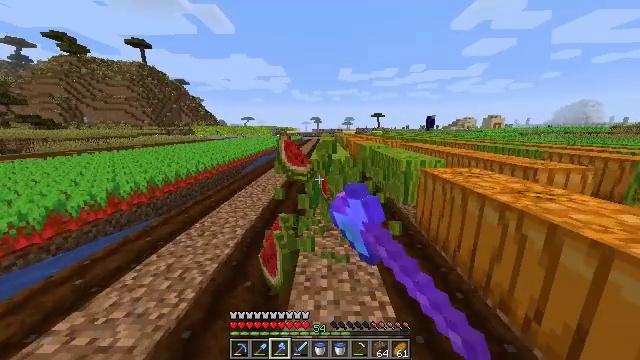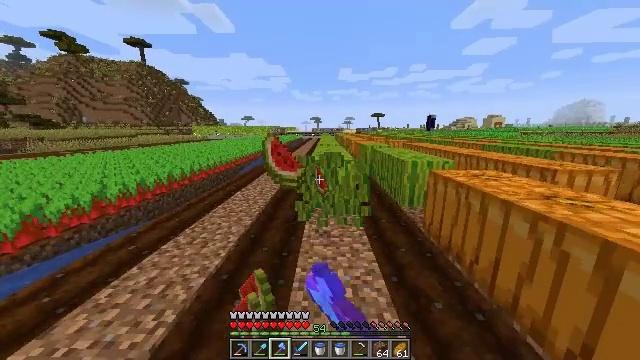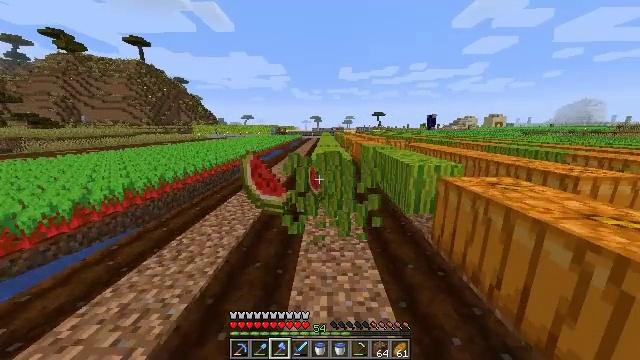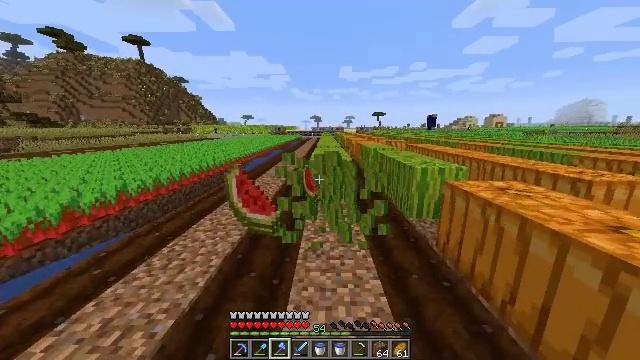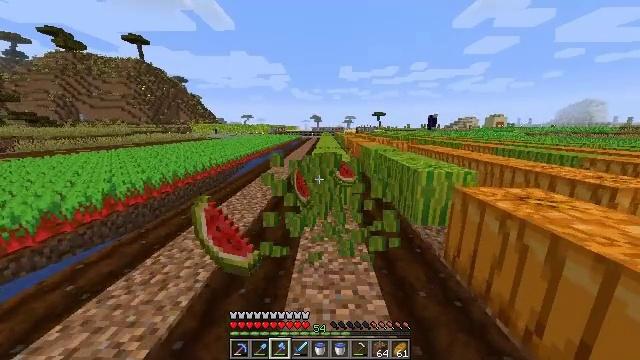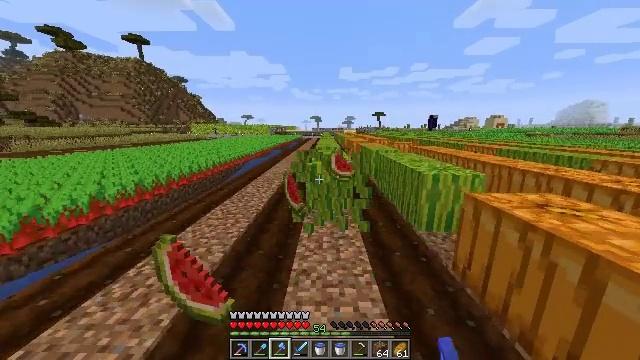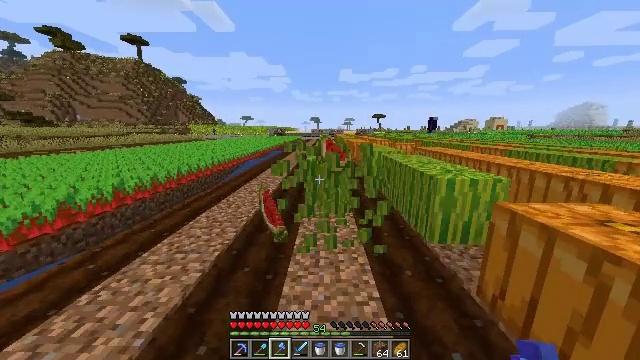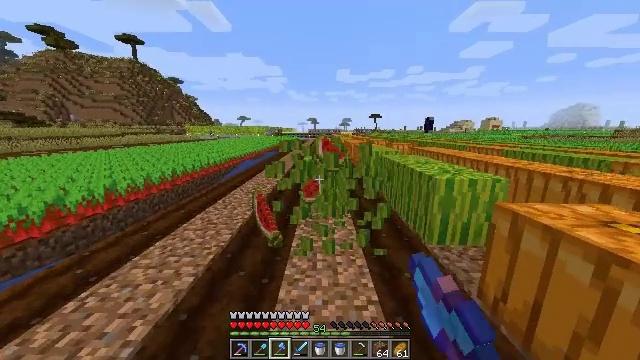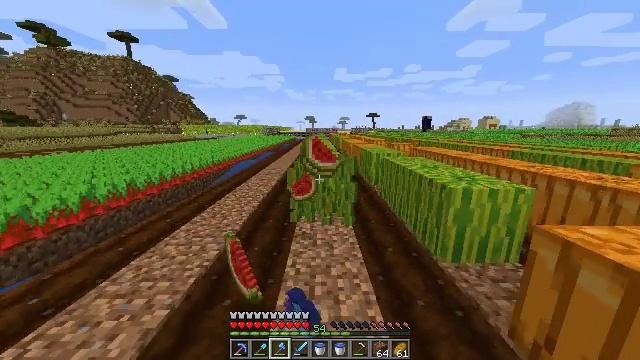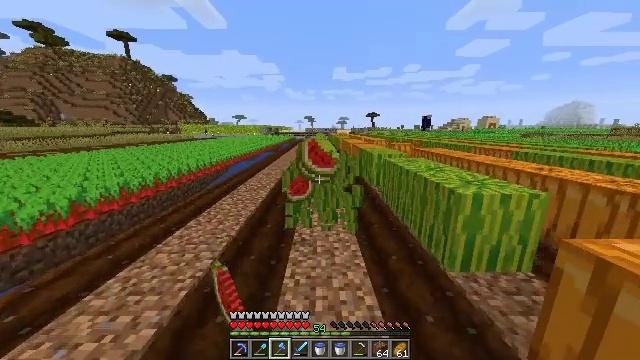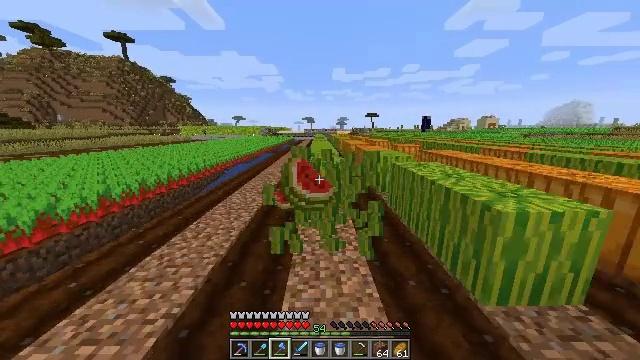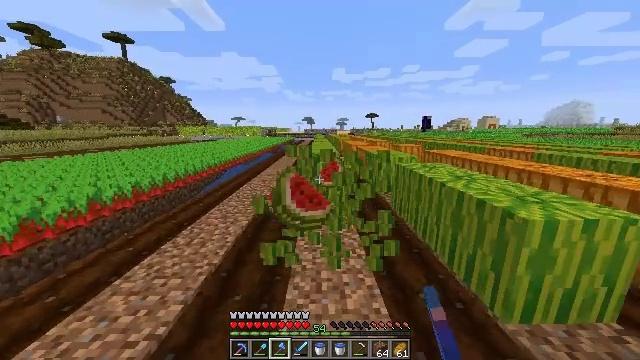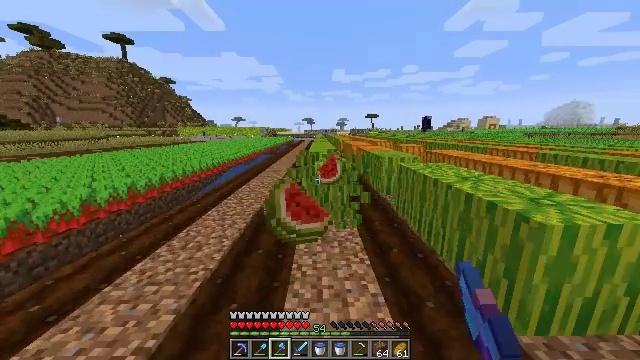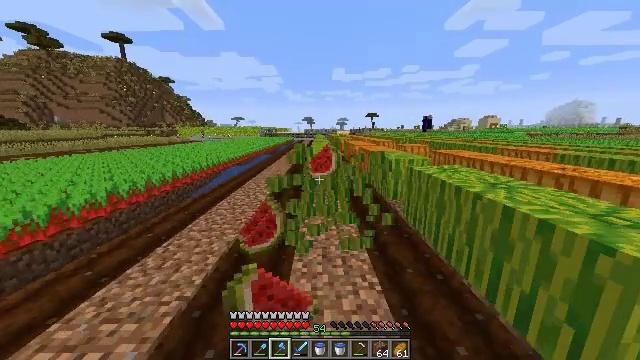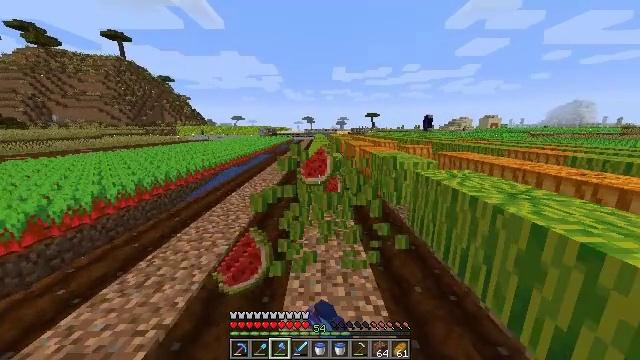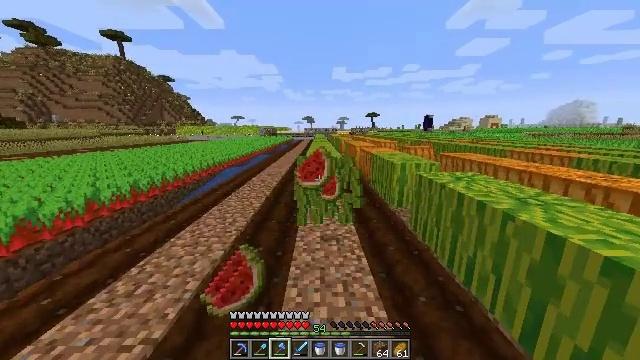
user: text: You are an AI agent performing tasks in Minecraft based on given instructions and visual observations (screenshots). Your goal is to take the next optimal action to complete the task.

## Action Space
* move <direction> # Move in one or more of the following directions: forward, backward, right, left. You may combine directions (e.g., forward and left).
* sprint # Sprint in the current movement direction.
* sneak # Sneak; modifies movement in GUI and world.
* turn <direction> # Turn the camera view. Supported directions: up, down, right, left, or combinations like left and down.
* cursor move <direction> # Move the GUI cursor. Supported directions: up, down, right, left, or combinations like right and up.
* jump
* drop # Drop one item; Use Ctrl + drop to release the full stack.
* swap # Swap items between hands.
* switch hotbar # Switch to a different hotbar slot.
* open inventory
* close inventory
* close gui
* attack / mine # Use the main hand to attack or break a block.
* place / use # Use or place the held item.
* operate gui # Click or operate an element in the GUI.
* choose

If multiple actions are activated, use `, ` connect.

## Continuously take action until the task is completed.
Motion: motion action
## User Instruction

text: Attack the melon to collect it.
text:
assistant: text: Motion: move forward, sprint, attack / mine
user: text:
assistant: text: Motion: move forward, sprint, attack / mine
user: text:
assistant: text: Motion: move forward, sprint, attack / mine
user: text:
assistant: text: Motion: move forward, sprint, attack / mine
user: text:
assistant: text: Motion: move forward, sprint, attack / mine
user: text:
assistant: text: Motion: move forward, sprint, attack / mine
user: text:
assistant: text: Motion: move forward, sprint, attack / mine
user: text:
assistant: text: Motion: move forward, sprint, attack / mine
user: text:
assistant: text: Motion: move forward, sprint, attack / mine
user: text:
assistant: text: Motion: move forward, sprint, attack / mine
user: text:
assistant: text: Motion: move forward, sprint, attack / mine
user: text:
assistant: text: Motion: move forward, sprint, attack / mine
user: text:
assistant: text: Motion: move forward, sprint, attack / mine
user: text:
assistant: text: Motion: move forward, sprint, attack / mine
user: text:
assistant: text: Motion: move forward, sprint
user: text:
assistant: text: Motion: move forward, sprint
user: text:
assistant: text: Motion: move forward, sprint
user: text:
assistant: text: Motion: move forward, sprint
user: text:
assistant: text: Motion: move forward, sprint
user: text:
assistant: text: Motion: move forward, sprint
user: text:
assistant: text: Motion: move forward, sprint
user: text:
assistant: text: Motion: move forward, sprint
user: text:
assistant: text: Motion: move forward, sprint, turn down
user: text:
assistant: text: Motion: move forward, sprint
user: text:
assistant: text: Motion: move forward, sprint, attack / mine
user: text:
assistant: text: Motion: move forward, sprint, attack / mine
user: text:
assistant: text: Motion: move forward, sprint, attack / mine
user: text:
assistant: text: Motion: move forward, sprint, attack / mine
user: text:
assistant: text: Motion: move forward, sprint, attack / mine
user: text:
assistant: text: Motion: move forward, sprint, attack / mine